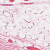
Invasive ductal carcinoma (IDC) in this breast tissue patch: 0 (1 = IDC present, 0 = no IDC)